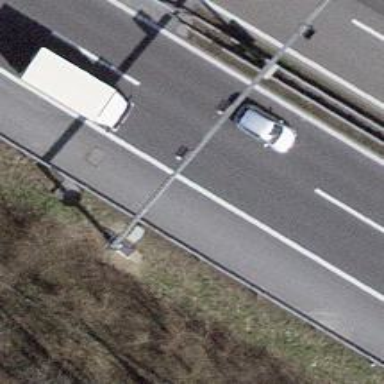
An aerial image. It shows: Street cabinet used for traffic control.